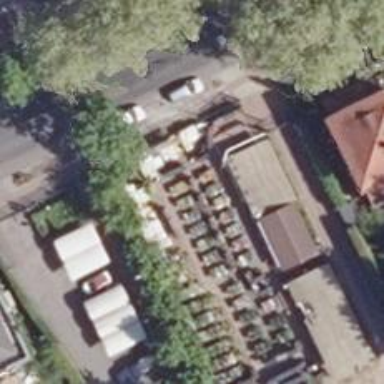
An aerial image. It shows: Garden center.